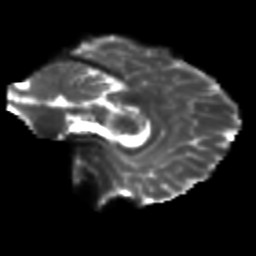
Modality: T2w
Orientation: sagittal
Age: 28
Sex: female
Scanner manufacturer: siemens
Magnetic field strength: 3 T
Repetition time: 3.5 s
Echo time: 0.104 s